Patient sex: M
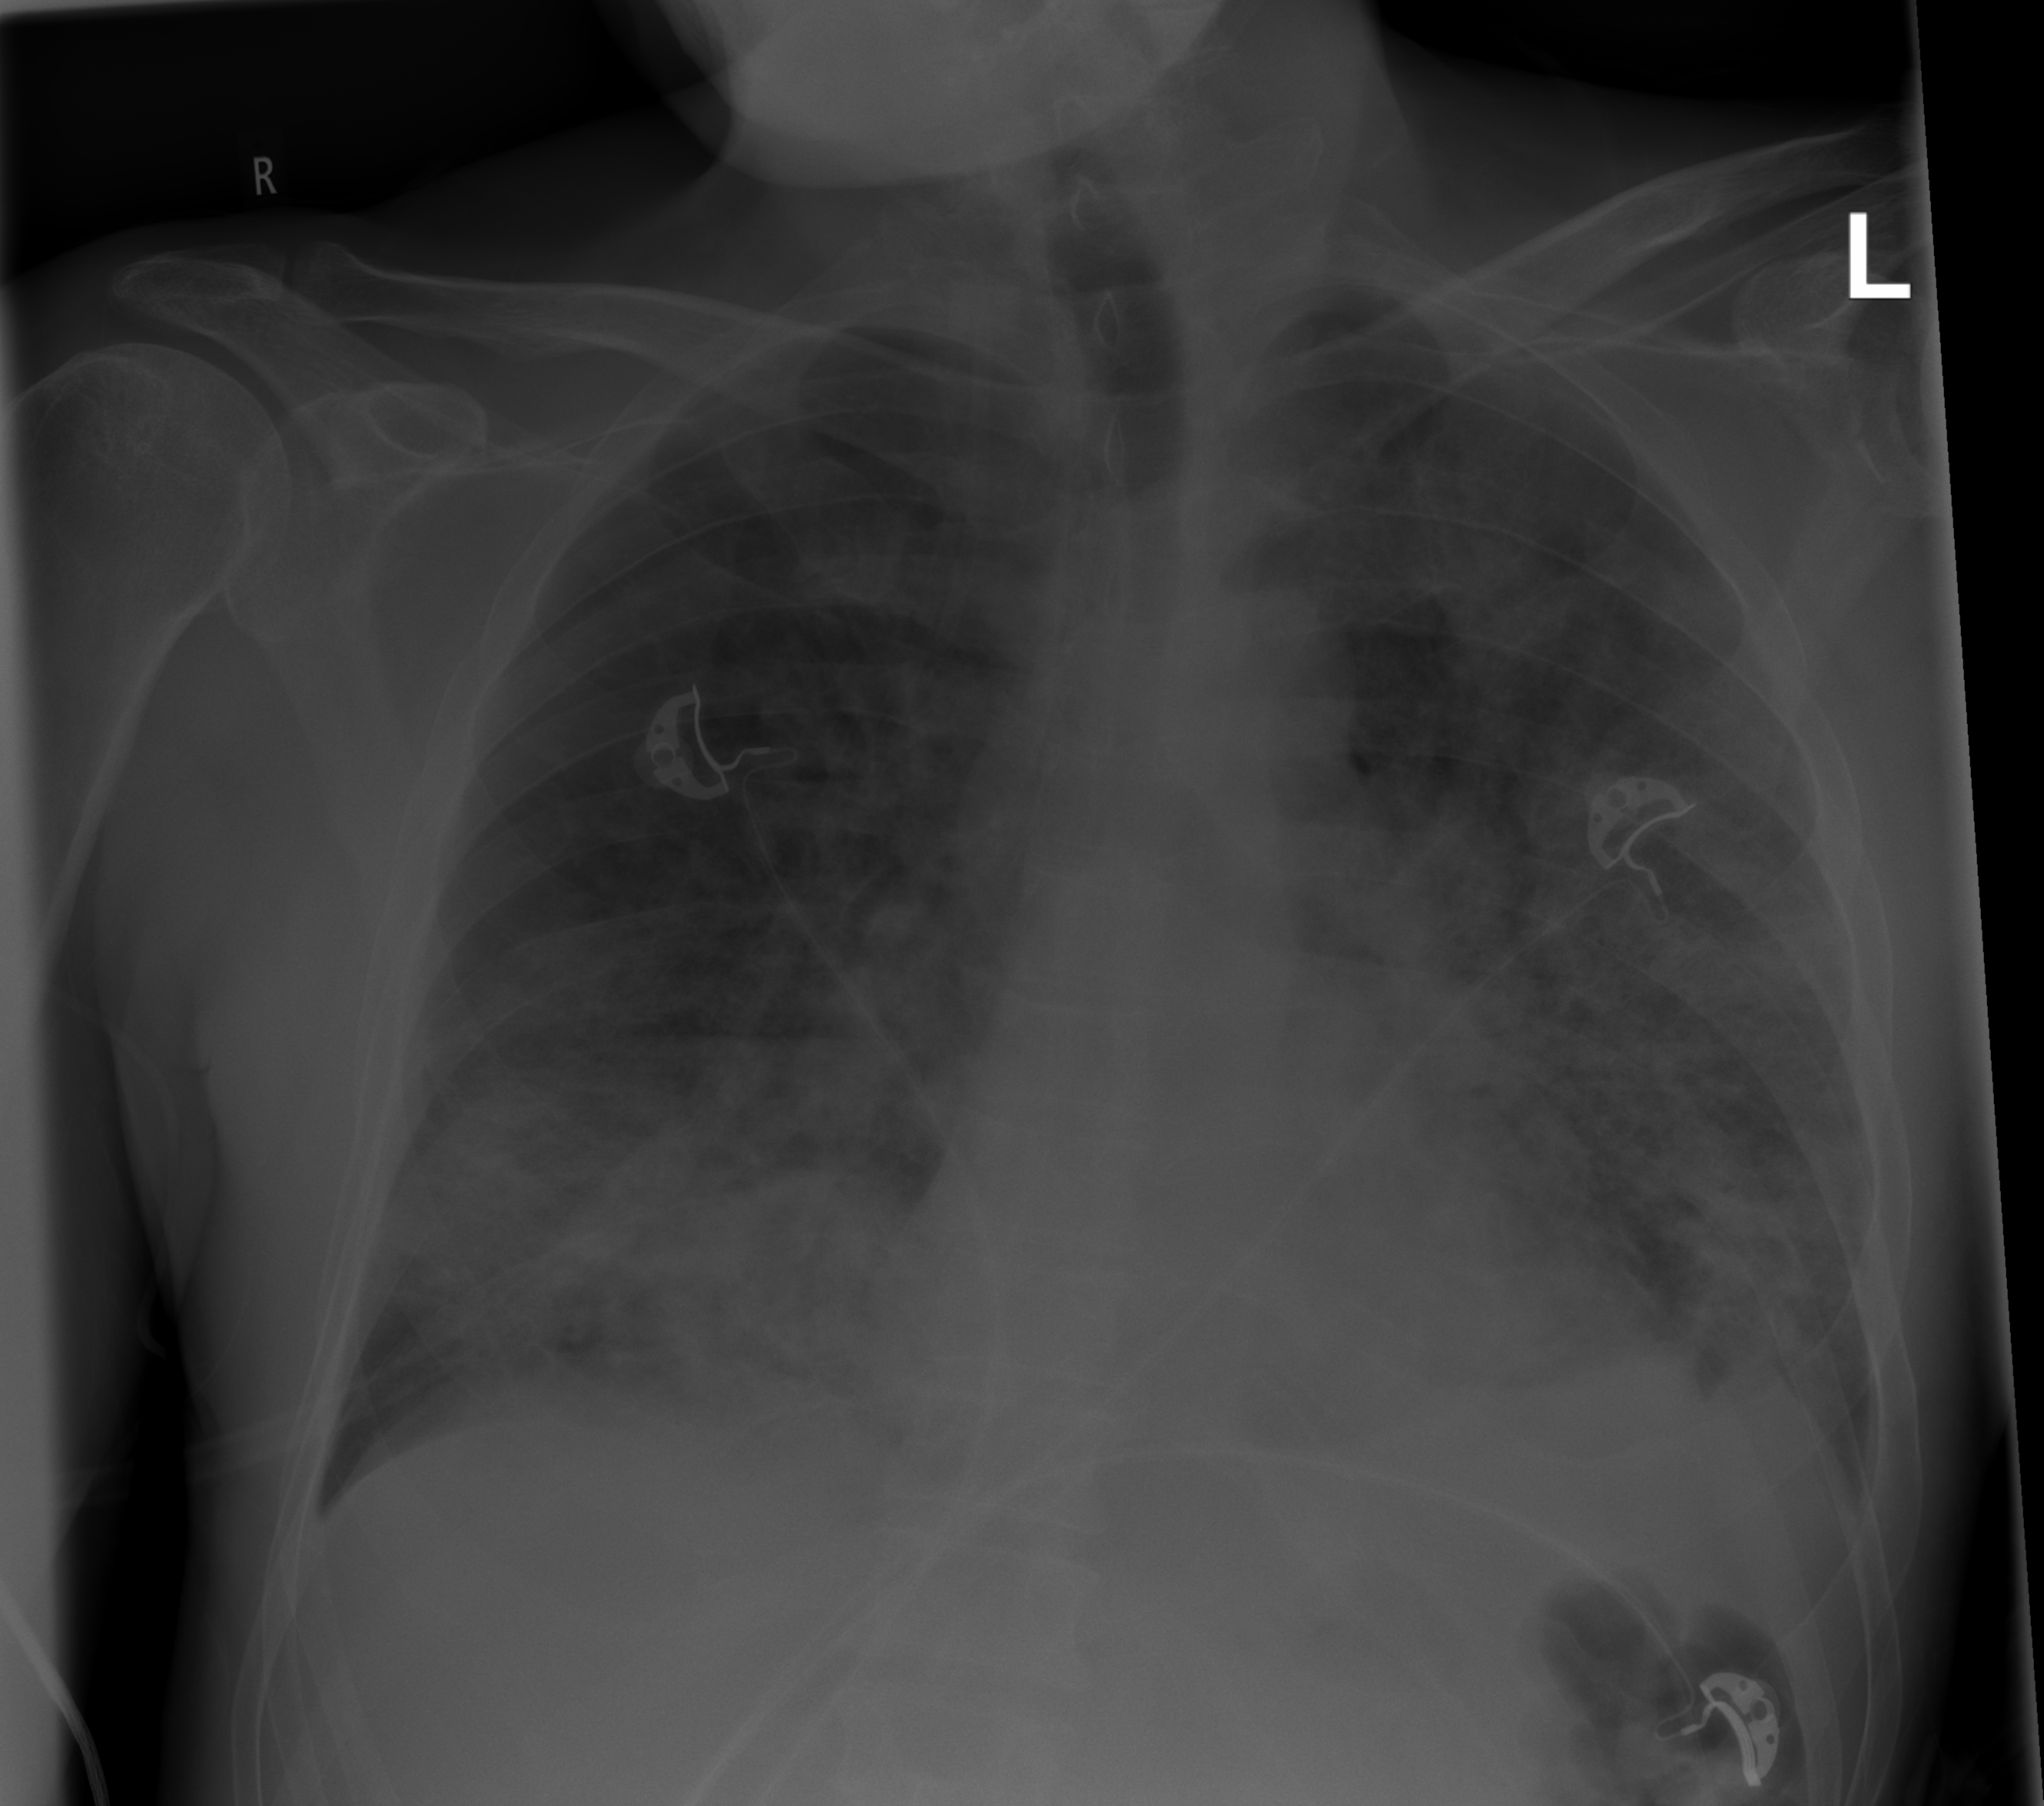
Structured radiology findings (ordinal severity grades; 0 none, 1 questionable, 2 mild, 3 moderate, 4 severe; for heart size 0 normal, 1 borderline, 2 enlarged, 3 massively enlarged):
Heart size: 0
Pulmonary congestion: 0
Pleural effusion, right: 0
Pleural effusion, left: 2
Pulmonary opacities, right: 3
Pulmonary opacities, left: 3
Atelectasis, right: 2
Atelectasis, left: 2